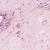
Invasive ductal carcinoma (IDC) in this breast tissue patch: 0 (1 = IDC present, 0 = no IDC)